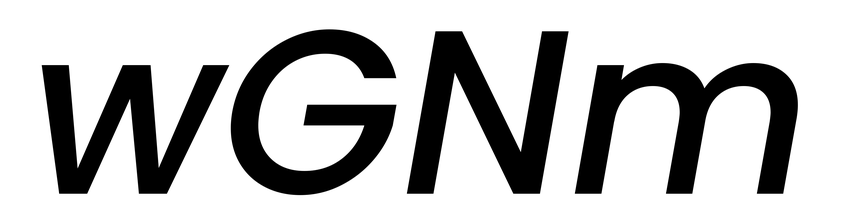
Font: Poppins-MediumItalic